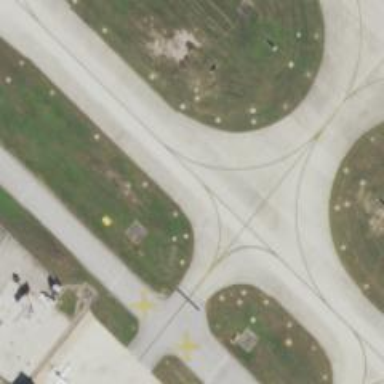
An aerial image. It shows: Image of taxiway at airport.